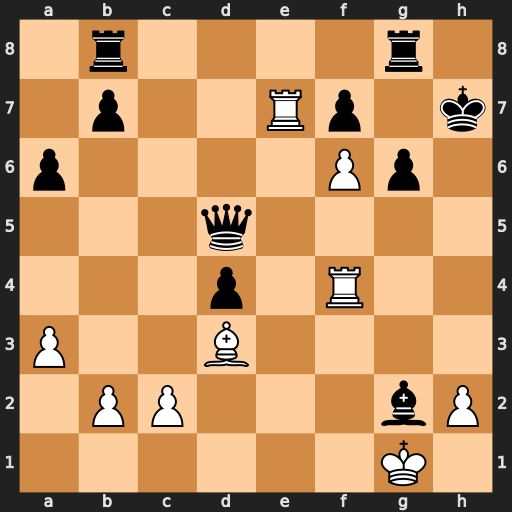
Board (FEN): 1r4r1/1p2Rp1k/p4Pp1/3q4/3p1R2/P2B4/1PP3bP/6K1
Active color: w
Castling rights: -
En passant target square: -
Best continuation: Rh4+ Qh5 Rxh5#